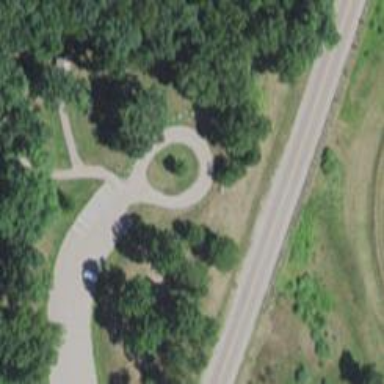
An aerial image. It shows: Turning loop on the road.